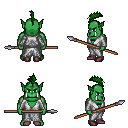
a pixel art fantasy rpg character, male body template, orc, green skin, white robe, teal pants, green mohawk hairstyle, maroon shoes, spear, four views (front, back, left, right), 2x2 character sprite sheet, small pixel art, hard edges, no anti-aliasing